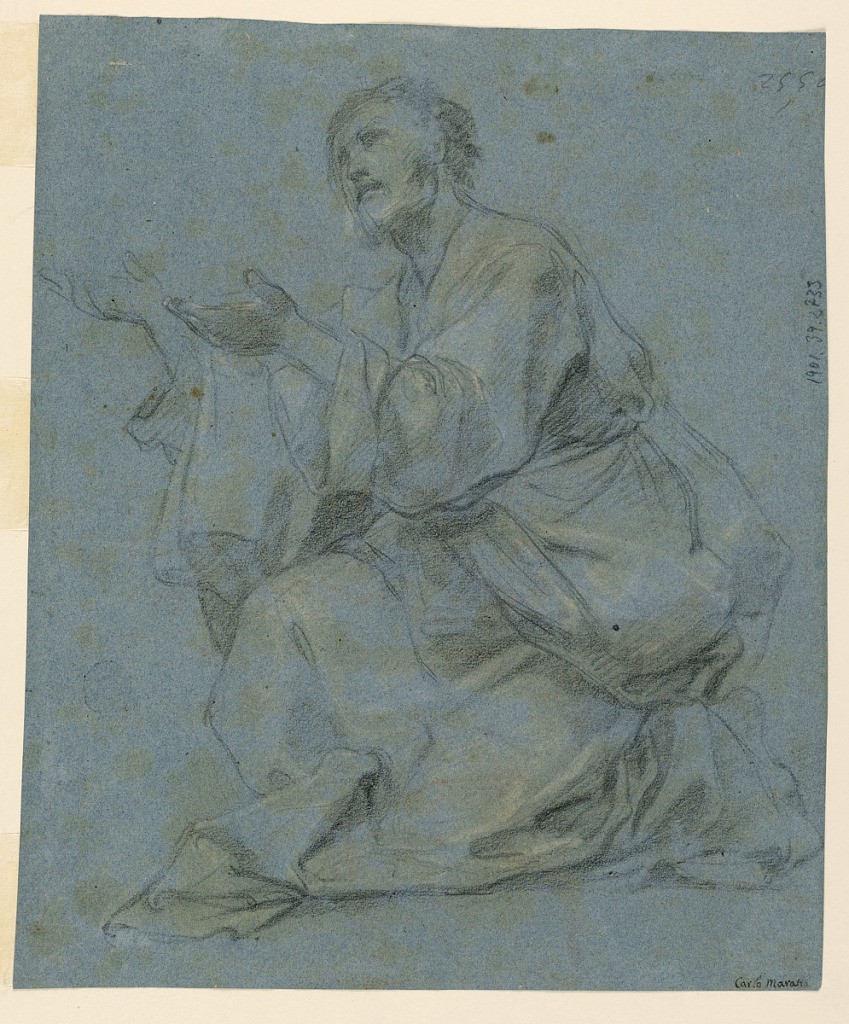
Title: Studies: Two sitting men
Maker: Carlo Maratti, Italian, 1625 - 1713
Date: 1650–1675
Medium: Charcoal and white heightening on blue paper
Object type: Drawing
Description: Vertical composition with sitting men on both sides. A) Probably Christ, turned toward left, raising his hands. B) Reverse: the legs of the man are turned toward the right and the upper part of his body is shown from the front with his head turned toward the left. His left hand is lowered and his right hand is raised.